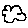
Label: cloud